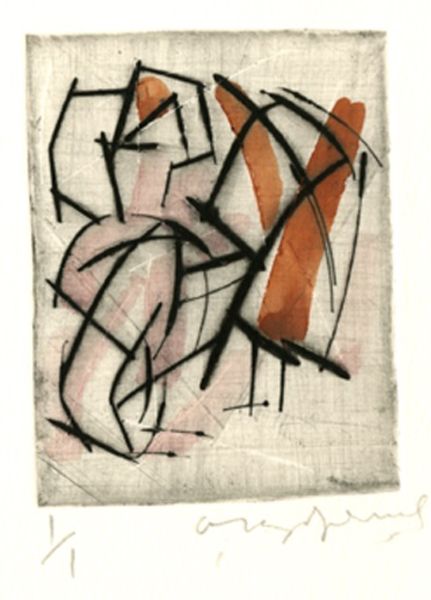
Titel: No. 679, No. 679
Künstler: Oleg Kudriashov
Standort: Amherst (Massachusetts, USA)
Institution: Mead Art Museum, Amherst College
Schlagwörter: oil, red, white, black, modern, painting, print, orange, line, sketch, abstract, vertical, futurism, lines, brushstrokes, cubism, brush stroke, monochromatic, linen, signed, unique, pollack, stress, incisive, incesive